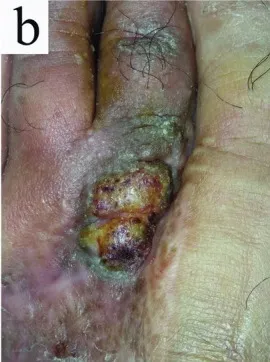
Clinical and histological findings. (b) Close-up of the lesion.
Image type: medical_photograph (skin_photograph)